Question: Can someone help me understand this question? I may have it on my tomorrow exam but I can't find similar question on internet or in my lectures.

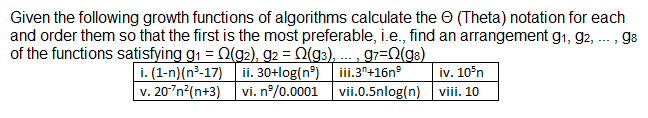
Answer: First you need to express each function as a 'Theta(something)'.
For instance, for the first one: 'Theta((1-n)(n^3-17)) = Theta(n^4 + ...) = Theta(n^4)'.
For the second one: 'Theta(30+log(n^9)) = Theta(30 + 9logn) = Theta(logn)'.
These are sorted as 'g1, g2', because 'n^4 = Omega(logn)'.
And so on.
For the sorting: saying that 'g1 = Omega(g2)' means that 'g1' grows at least as fast as 'g2', that is we are defining a lower bound. So, sort them from the worst (slowest, with fastest growth), to the best (NB: it is strange that the exercise want "the first to be to most preferable", but the definition of Omega leaves no doubt).
Btw: if you want to be more formal, here is the definition of the Omega notation:
'f = Omega(g) iff exist c and n0 > 0 such that forall n >= n0 we have 0 <= c*g(n) <= f(n)' (in words: f grows at least as fast as g).